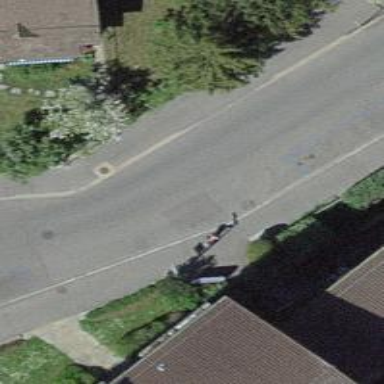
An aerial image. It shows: Kerb serving as barrier.